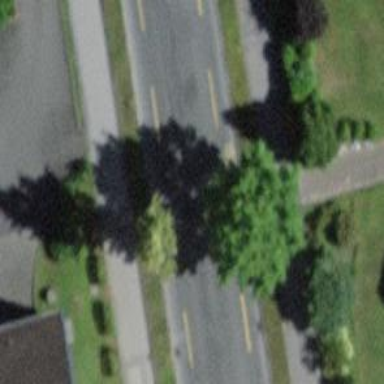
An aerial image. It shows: Avenue of trees.